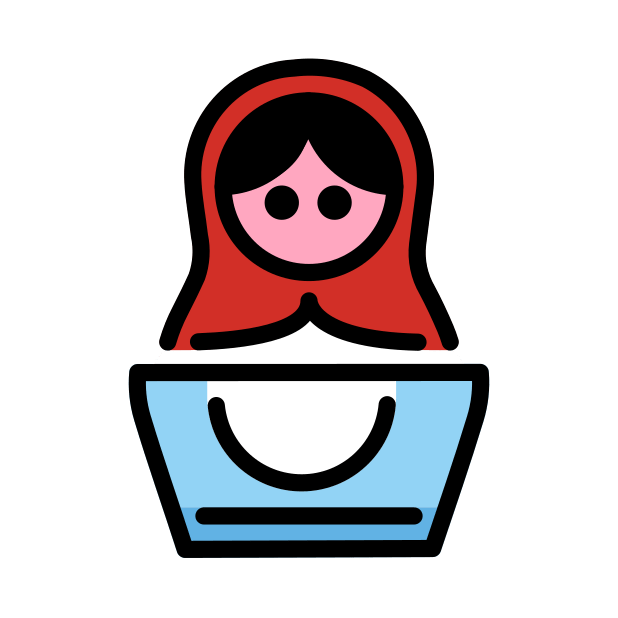
Emoji: 🪆
Name: nesting dolls
Unicode: 0x1fa86